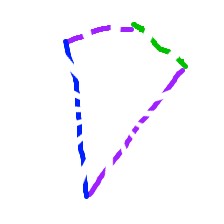
Shape: kite